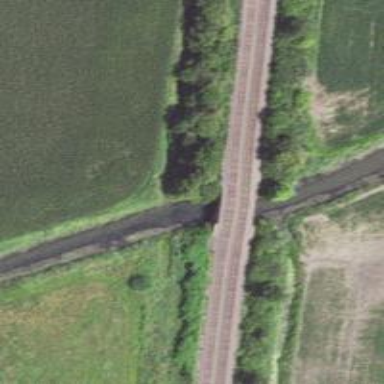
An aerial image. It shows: Bridge over railway line.